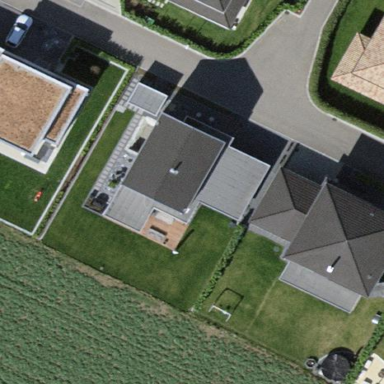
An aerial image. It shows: Simple house.